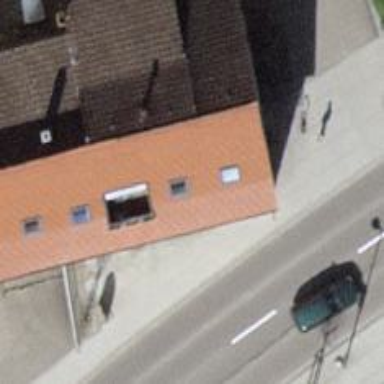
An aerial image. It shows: Restaurant.